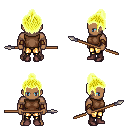
a pixel art fantasy rpg character, male body template, human, dark skin, brown sleeveless shirt, gold greaves, gold short topknot hairstyle, leather bracers, maroon shoes, spear, four views (front, back, left, right), 2x2 character sprite sheet, small pixel art, hard edges, no anti-aliasing